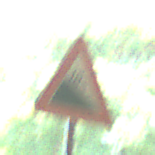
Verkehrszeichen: Gefaelle10
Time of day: Midday
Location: Indoor (Urban)
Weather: NotSpecified
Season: NotSpecified
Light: Natural